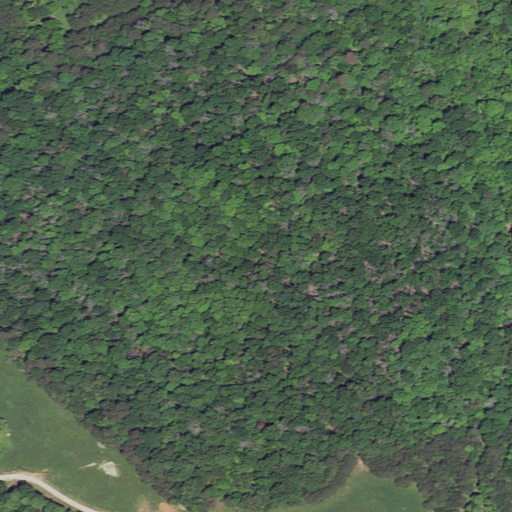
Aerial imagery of mountain in Kentucky named Cub Creek Hill containing deciduous forest, mixed forest, pasture, and open development